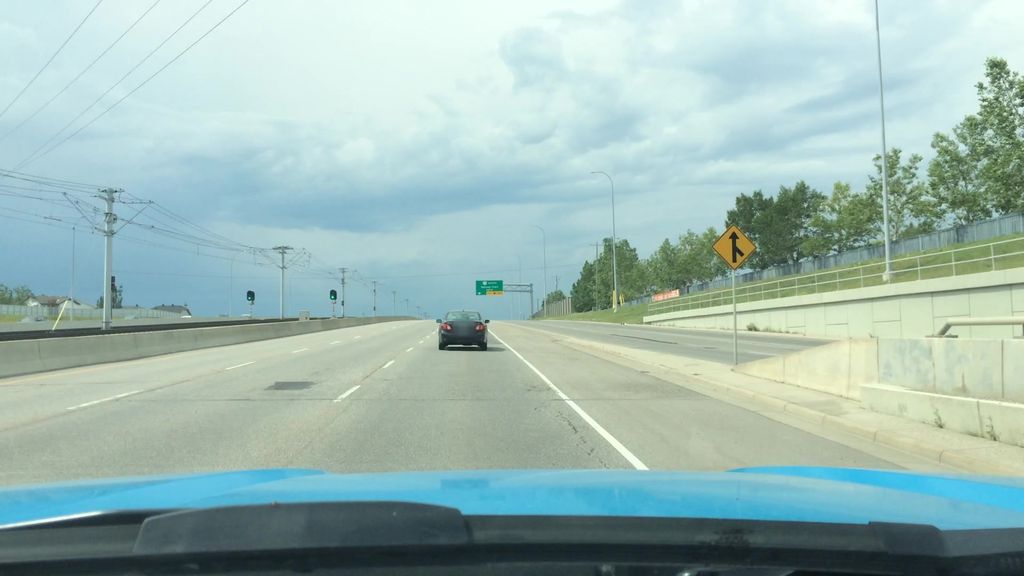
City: calgary